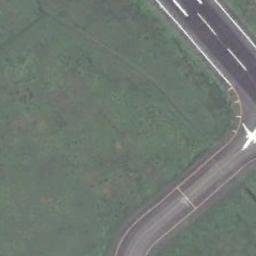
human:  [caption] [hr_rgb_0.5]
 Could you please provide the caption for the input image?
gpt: The grass is beside the runway .

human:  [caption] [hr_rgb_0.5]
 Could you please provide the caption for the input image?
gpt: The runway is on the grass with an airplane .

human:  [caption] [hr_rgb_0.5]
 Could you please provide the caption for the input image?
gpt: The runway goes through the lawn and a plane is on one of the runways .

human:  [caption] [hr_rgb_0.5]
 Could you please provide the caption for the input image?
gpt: There is a green lawn next to the runway, There is an airplane on the runway, And there are white short and thick signs on the runway .

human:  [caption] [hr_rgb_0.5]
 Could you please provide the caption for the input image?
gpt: There are green meadows beside the runway with a white plane on it .